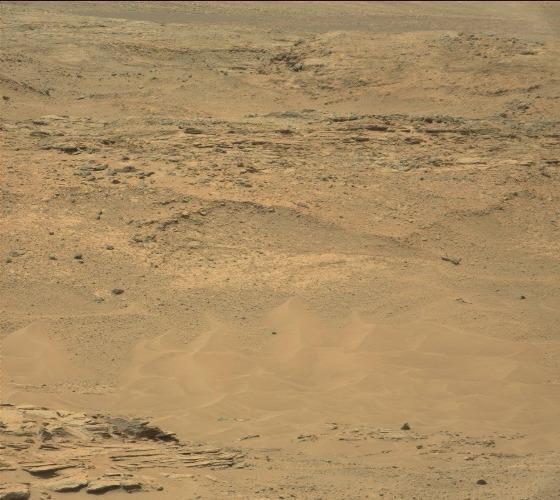
Terrain classes present: Bedrock, Gravel / Sand / Soil